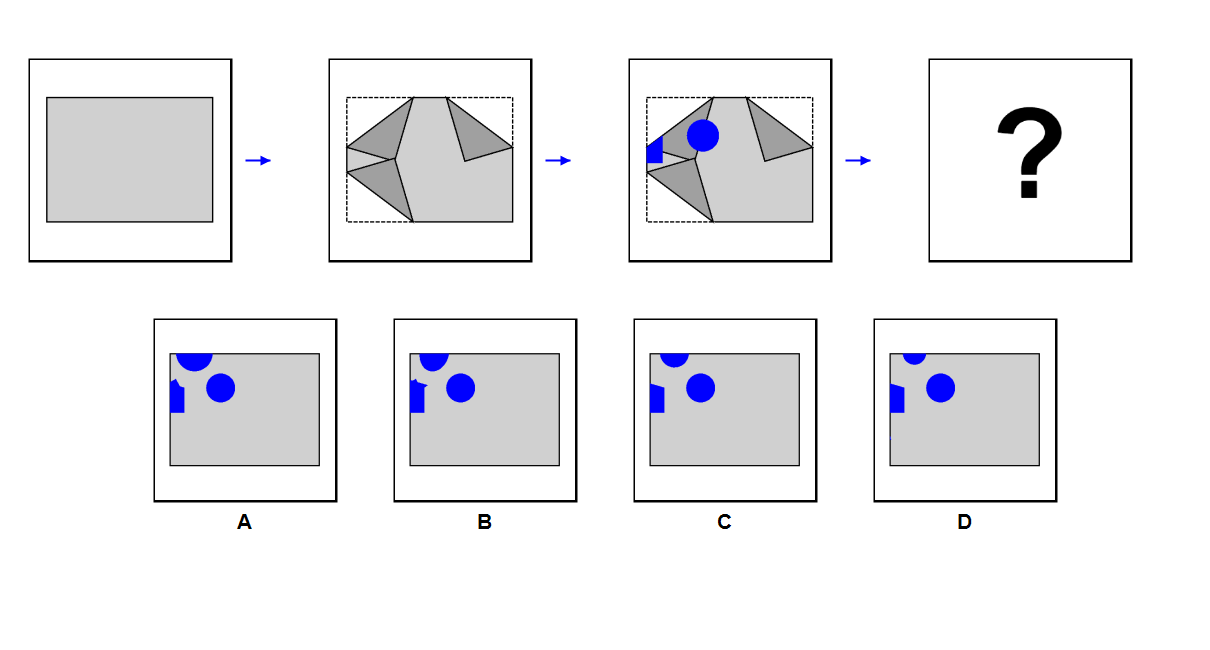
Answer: C